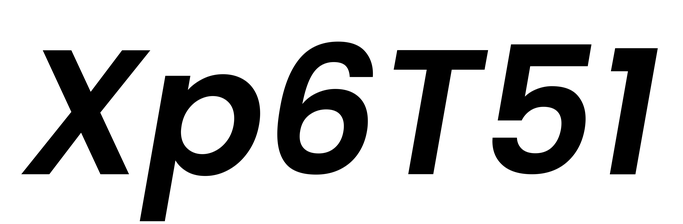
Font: Poppins-SemiBoldItalic